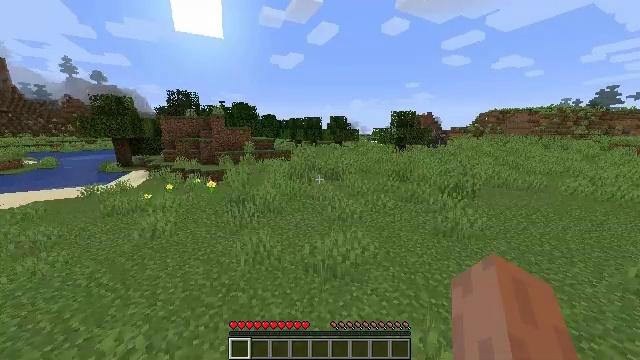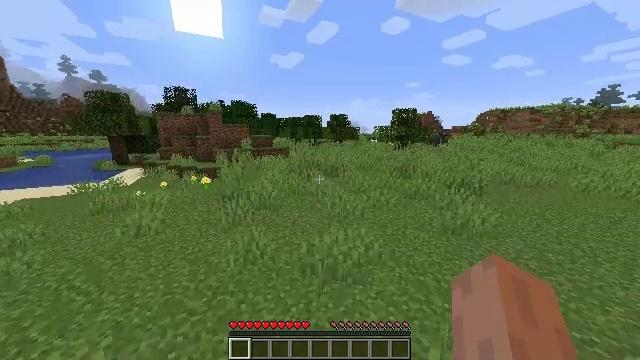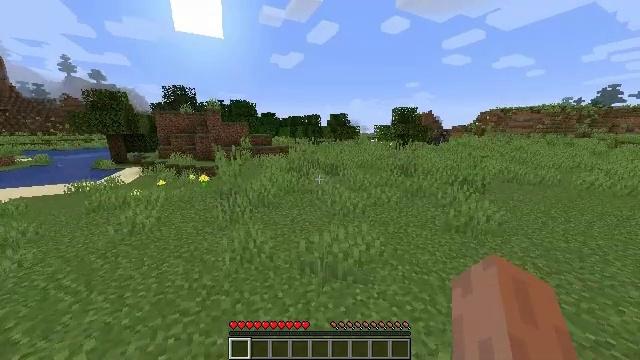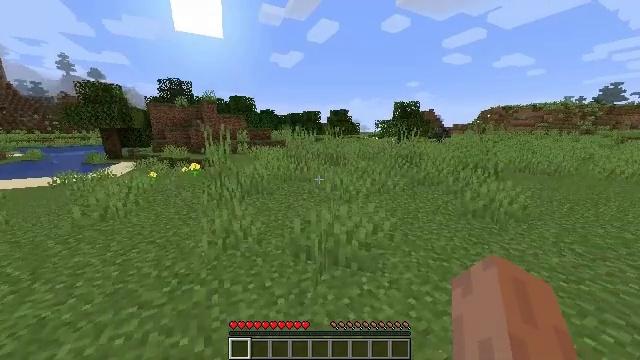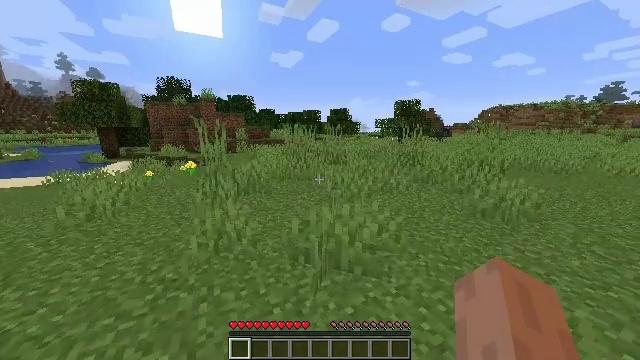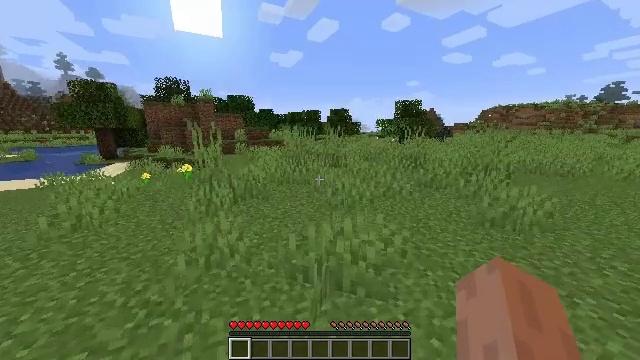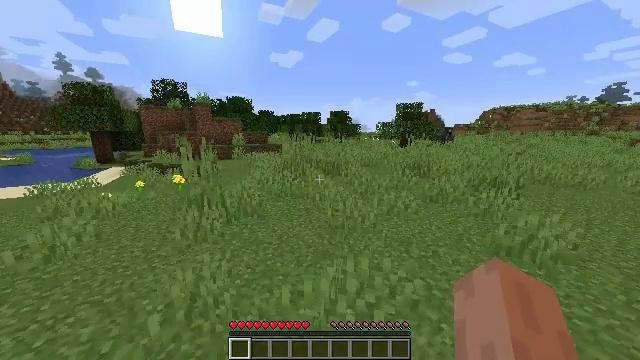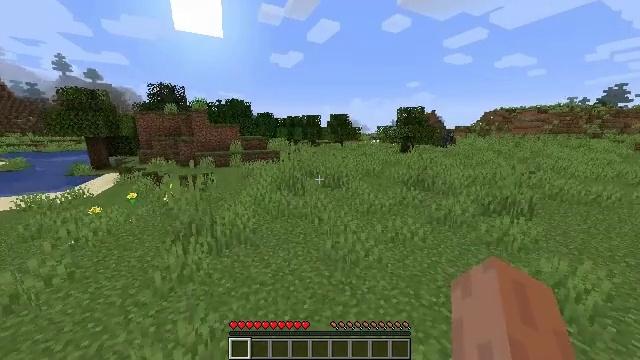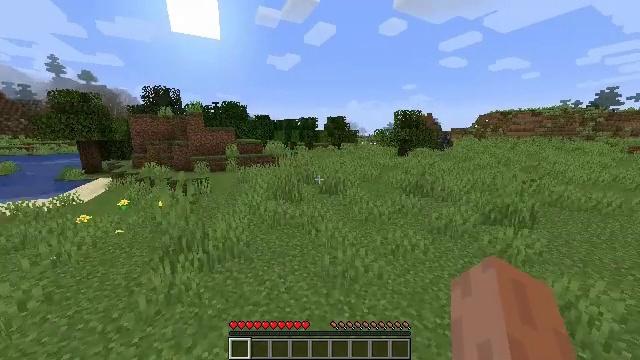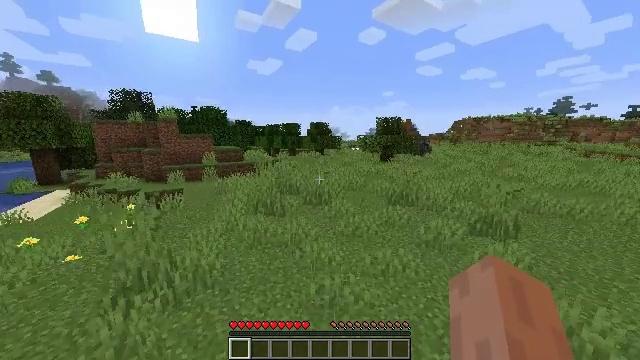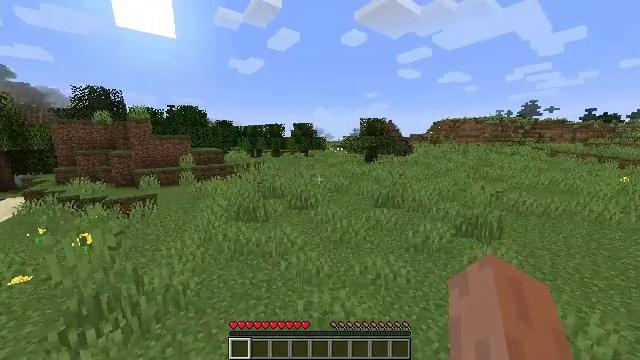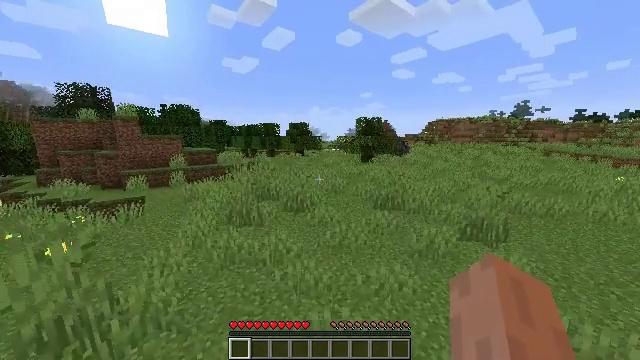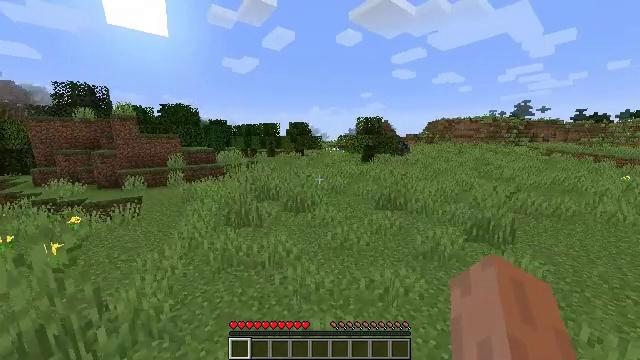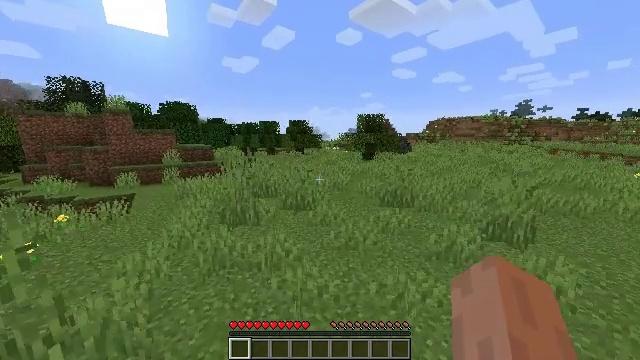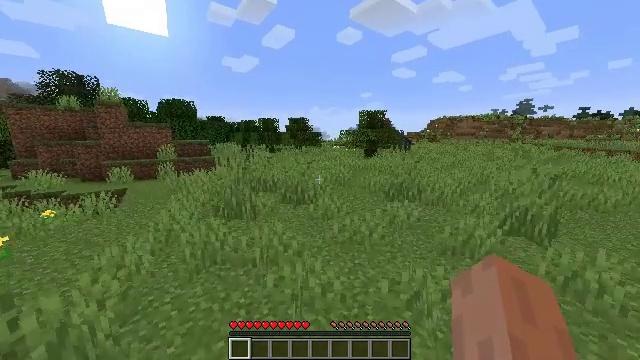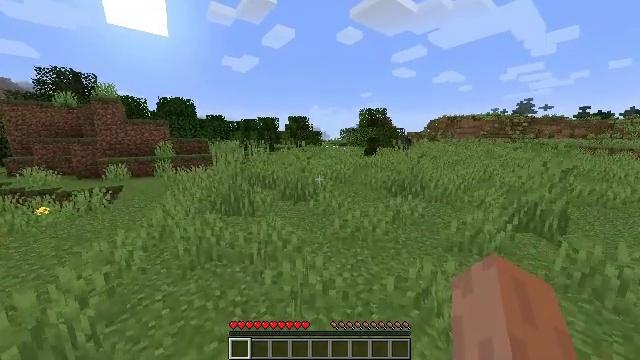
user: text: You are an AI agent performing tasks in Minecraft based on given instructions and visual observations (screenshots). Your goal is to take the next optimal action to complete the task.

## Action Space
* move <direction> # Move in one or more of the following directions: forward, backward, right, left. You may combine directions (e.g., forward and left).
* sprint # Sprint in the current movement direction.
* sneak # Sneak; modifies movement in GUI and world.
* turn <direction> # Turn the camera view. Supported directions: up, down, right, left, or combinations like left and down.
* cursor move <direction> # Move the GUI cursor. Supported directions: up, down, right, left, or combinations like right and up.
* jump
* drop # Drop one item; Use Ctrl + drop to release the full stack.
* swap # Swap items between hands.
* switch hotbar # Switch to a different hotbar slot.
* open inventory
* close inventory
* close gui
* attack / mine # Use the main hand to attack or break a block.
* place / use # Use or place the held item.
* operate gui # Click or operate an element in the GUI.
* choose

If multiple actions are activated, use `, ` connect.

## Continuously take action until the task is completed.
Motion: motion action
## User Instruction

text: Mine the peony flower from the ground.
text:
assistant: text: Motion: move forward, sprint, jump
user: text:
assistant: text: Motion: move forward, sprint, jump
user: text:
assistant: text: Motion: move forward, sprint, jump
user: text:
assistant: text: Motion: move forward, sprint, jump
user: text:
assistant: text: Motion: move forward, sprint, jump
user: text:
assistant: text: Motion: move forward, sprint, jump
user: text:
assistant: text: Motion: move forward, sprint, jump
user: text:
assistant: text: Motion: move forward, sprint, jump
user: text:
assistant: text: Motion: move forward, sprint, turn right and up, jump
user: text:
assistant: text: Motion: move forward, sprint, turn right, jump
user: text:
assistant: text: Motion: move forward, sprint, turn right, jump
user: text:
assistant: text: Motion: move forward, sprint, jump
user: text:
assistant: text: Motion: move forward, sprint, jump
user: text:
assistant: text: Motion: move forward, sprint, jump
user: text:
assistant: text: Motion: move forward, sprint, jump
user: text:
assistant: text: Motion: move forward, jump
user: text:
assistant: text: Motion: move forward
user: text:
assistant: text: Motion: move forward
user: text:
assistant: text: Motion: move forward
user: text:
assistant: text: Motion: move forward
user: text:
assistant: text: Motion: move forward
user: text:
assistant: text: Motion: move forward
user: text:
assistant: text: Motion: move forward
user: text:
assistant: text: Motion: move forward
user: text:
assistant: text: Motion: move forward
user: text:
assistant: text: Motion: move forward and move right
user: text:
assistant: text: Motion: move forward and move right
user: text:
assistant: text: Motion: move forward and move right
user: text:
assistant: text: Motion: move forward and move right
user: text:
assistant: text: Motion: move forward and move right, sprint